Question: I've a datagrid that bound the data person, place and amount. In the SelectionChanged event I was tried to access the data but it was saying the type is Anonymous.

How do Convert this object and acquire the value ?
Any help or suggestion would be greatly appreciated !!!
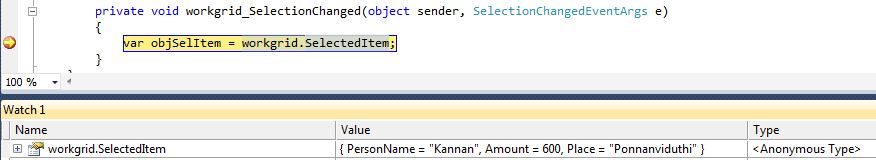
Answer: You can try using Reflection to get the property values.
'''
private void workgrid_SelectionChanged(object sender, SelectionChangedEventArgs e)
{
object selectedItem = ((DataGrid)sender).SelectedItem;
Type type = selectedItem.GetType();
string name = (string)type.GetProperty("PersonName").GetValue(selectedItem, null);
int amount = (int)type.GetProperty("Amount").GetValue(selectedItem, null);
string place = (string)type.GetProperty("Place").GetValue(selectedItem, null);
}
'''
Though, the recommend way is to create your own type for a collection that you will use to bind your DataGrid to. This will allow you to avoid binding directly to an anonymous type.
'''
public class AccountInfo
{
public string PersonName { get; set; }
public int Amount { get; set; }
public string Place { get; set; }
}
'''